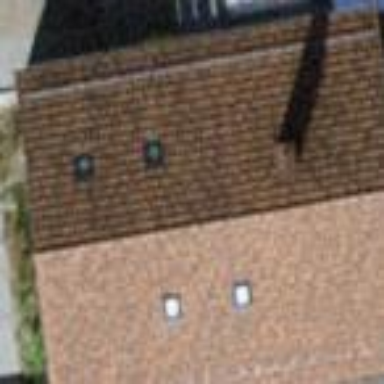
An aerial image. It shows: Detached building with gabled roof.